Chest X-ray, PA view. Patient: 33 years old, sex M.
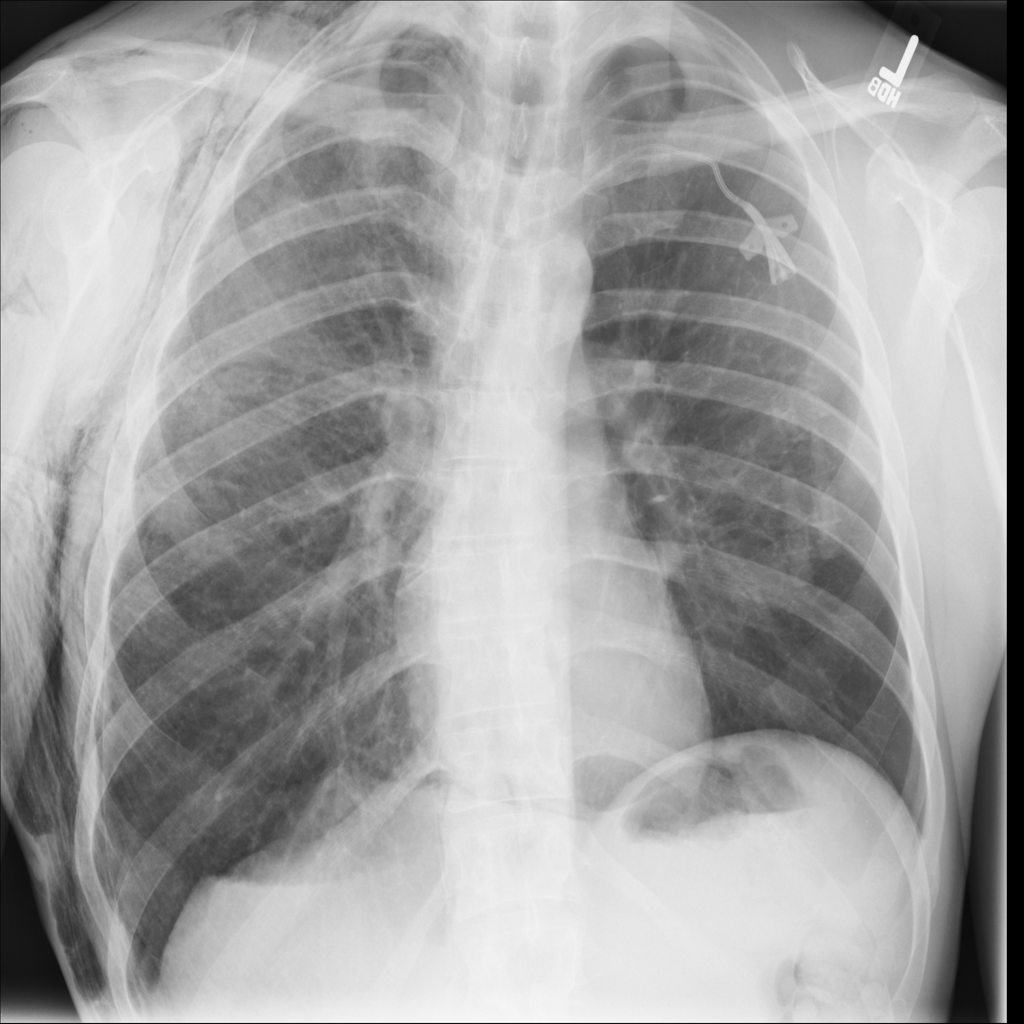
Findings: Emphysema, Pneumothorax